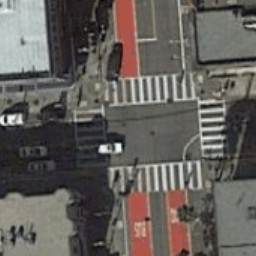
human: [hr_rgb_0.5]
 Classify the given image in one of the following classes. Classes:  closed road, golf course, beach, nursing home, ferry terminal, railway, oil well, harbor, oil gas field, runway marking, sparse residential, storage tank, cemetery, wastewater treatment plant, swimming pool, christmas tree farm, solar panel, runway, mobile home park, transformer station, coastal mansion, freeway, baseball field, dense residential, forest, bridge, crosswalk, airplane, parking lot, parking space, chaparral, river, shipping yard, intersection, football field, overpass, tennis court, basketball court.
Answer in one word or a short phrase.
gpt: crosswalk